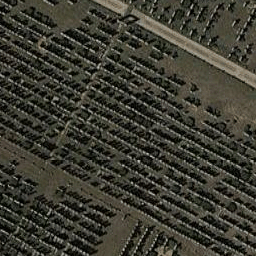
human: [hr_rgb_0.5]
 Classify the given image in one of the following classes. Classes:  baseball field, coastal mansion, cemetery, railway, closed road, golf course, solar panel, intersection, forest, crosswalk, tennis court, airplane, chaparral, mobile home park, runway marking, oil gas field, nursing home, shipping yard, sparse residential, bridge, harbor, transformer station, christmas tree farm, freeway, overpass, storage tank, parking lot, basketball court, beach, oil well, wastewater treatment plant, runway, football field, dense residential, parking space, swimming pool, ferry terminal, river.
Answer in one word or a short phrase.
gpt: cemetery